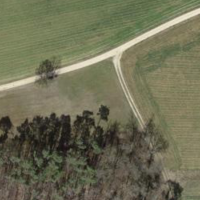
EUNIS habitat code: 52
Species observed at this site:
Cardamine pratensis
Vicia sepium